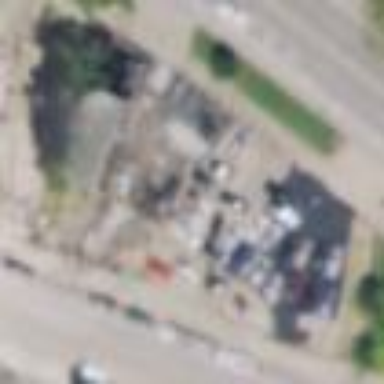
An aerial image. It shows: Scrap yard situated in industrial area.